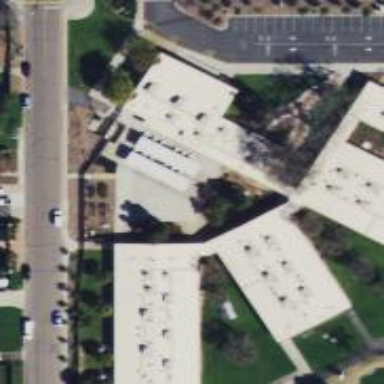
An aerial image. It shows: School.